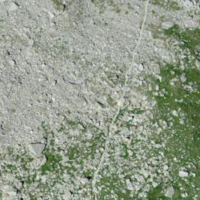
EUNIS habitat code: 48
Species observed at this site:
Geum reptans